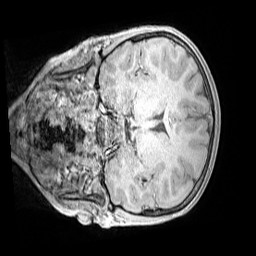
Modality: MP2RAGE
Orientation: coronal
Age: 9
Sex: male
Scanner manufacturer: siemens
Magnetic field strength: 3 T
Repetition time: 4 s
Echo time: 0.00299 s